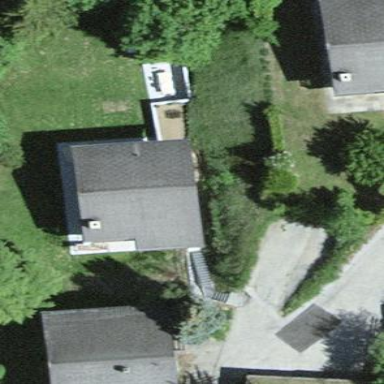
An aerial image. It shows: Simple house.